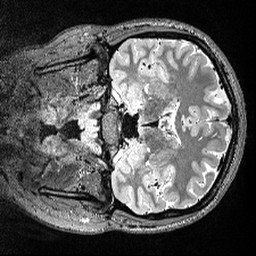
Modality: T2w
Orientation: coronal
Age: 22
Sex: female